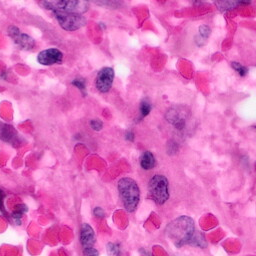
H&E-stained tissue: Pancreatic